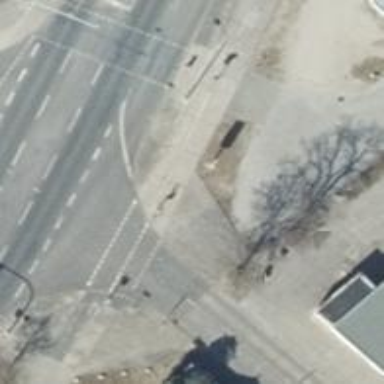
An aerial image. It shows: Traffic signals at road crossing.